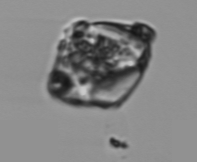
Label: Delphineis